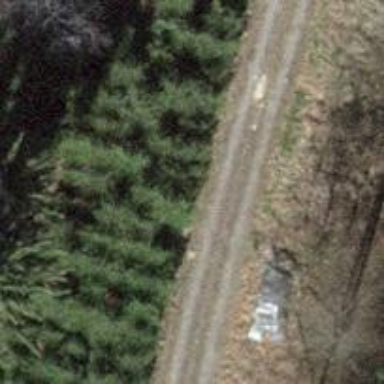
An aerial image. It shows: Compacted grade3 forestry track for forestry vehicles.